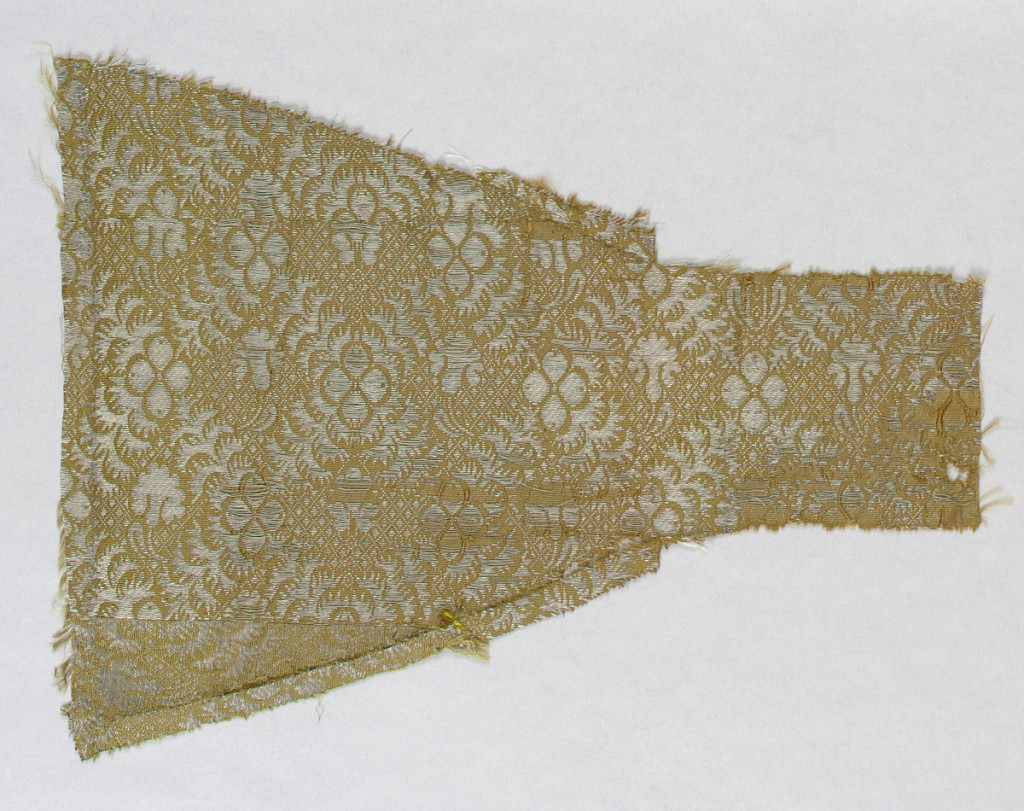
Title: Maniple end
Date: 17th century
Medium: medium: silk, metallic Technique: woven
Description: Flower design in metallic on pink silk